Question: I'm running Firefox 36.0.4 on Windows 7 32-bit. I've diabled all add-ons, extensions and user scripts before retesting this.
I'd like to step through JavaScript code that is served up in a '<script>' tag in the HTML document being produced by a Java (Tomcat) web server.
Unfortunately, when I select the HTML document under 'Debugger > Sources', the source of the page returns to the login page of the application - it appears that session information is not being used to request the source.
I stepped through the server-side code and found that the correct session cookie values were being sent for the real page request and some AJAX requests sent by the page. However, when I tried to load the page source in the JavaScript debugger, I found that an incorrect session cookie was being sent by the JavaScript debugger.
I can replicate this behaviour in other webapps, not just my own. For example, Stack Overflow:

Is this a configuration issue, or a bug in the Firefox Developer Tools?
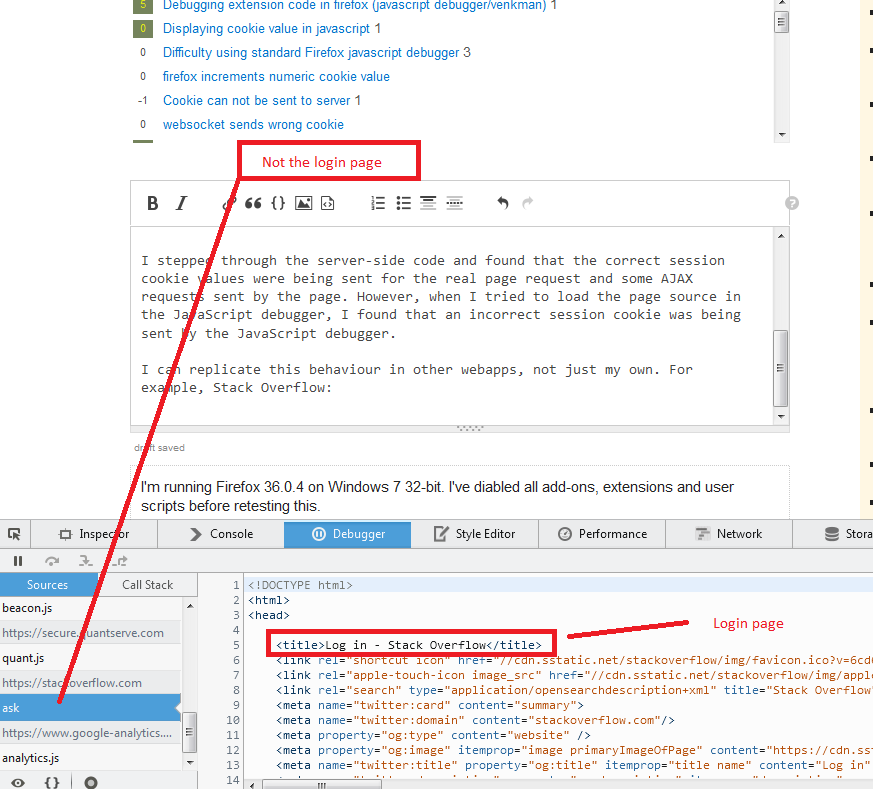
Answer: After reviewing <URL>. Seemingly, the problem was fixed.
Five minutes in, I became sick of being asked whether to remember passwords and having to manually clear session cookies (I prefer being able to do it by simply closing the browser) - it makes testing easier.
As per usual, I went to 'Options > Privacy > History' to disable this behaviour, by setting the value to 'Never remember history'.

Changing this setting requires the browser to restart. However, upon restarting, I once again saw the same erroneous behaviour - the wrong session cookie was being sent to the web application again.
The workaround here is to not use the 'Never remember history' setting. <URL>.